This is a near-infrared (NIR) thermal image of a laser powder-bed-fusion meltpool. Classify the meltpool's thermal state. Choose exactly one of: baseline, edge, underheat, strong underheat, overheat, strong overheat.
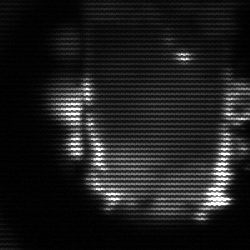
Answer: baseline